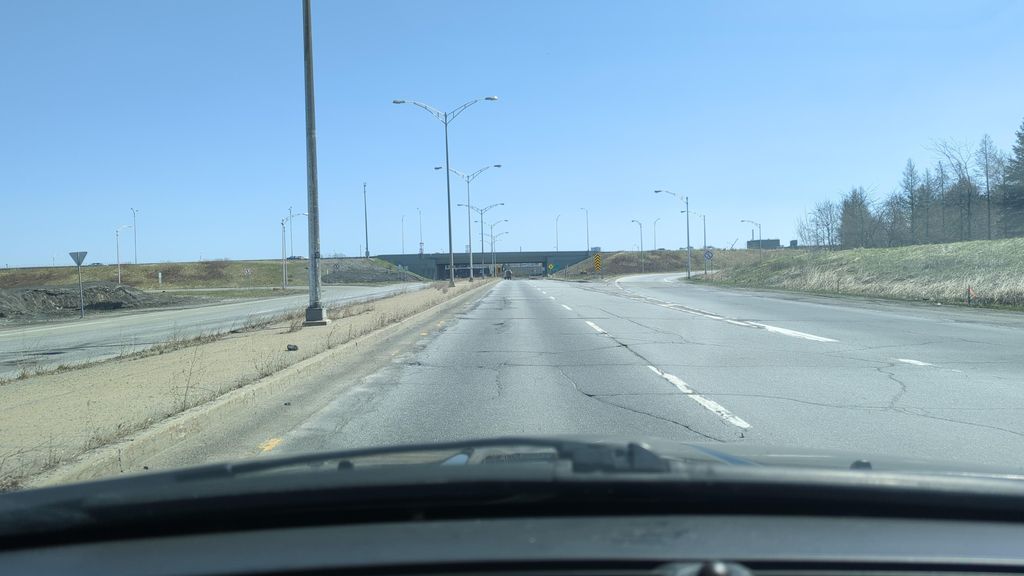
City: quebec_city